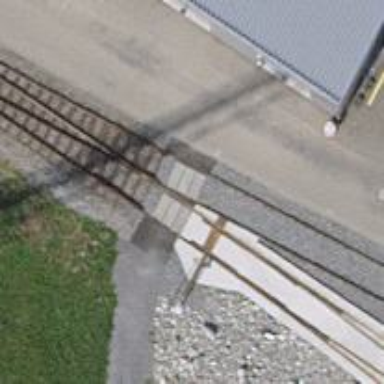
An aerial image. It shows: Railway crossing.